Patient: sex M, age 47
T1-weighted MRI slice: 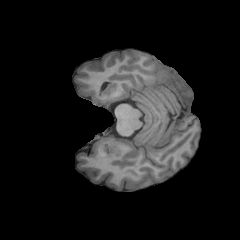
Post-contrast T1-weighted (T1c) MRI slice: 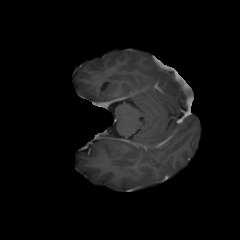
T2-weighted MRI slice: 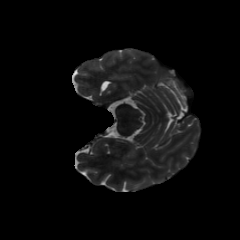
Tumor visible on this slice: no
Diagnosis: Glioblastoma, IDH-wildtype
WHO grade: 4